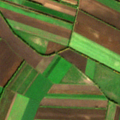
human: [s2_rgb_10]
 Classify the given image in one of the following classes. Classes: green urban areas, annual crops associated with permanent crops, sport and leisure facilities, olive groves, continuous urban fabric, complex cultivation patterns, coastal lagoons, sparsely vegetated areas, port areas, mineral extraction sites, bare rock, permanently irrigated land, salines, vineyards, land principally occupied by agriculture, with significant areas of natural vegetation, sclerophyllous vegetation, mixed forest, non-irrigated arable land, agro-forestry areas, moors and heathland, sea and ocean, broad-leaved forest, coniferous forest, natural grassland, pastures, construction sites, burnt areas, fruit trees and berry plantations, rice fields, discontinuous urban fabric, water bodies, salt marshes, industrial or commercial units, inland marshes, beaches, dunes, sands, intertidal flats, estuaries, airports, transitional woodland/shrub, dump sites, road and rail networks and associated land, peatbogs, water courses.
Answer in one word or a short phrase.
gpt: non-irrigated arable land, complex cultivation patterns